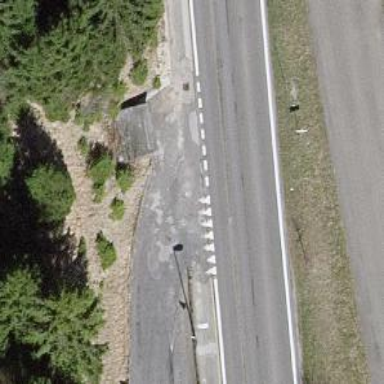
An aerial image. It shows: Secondary road.